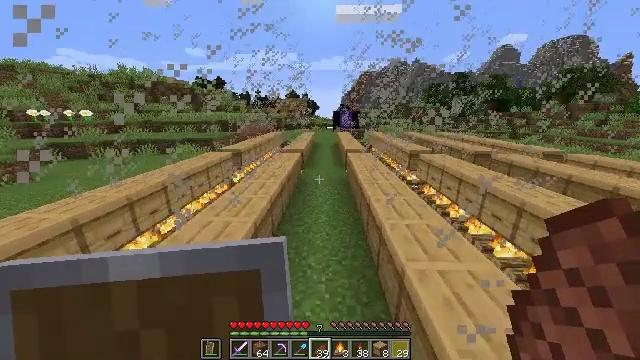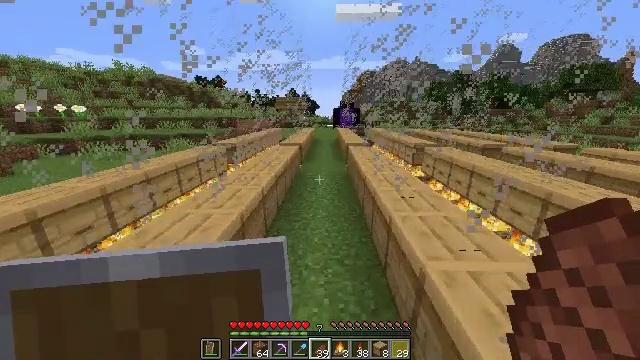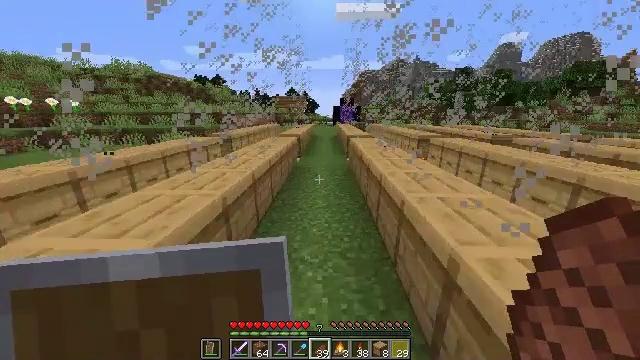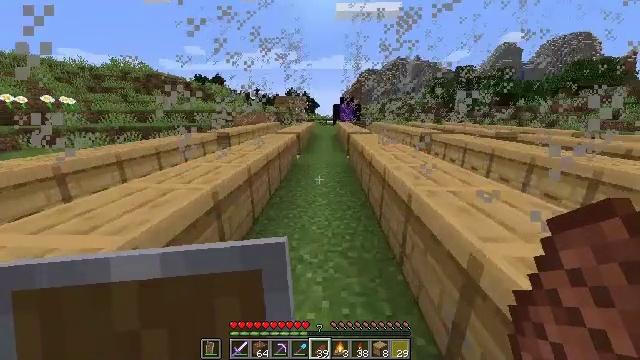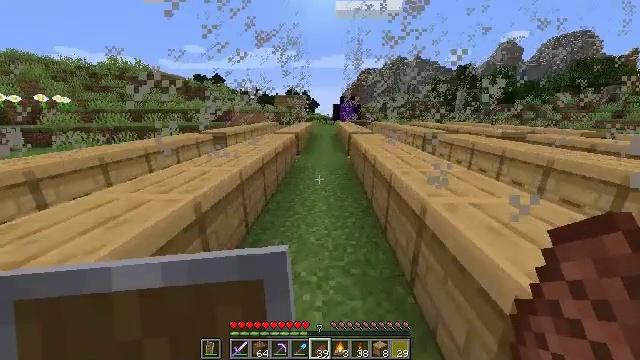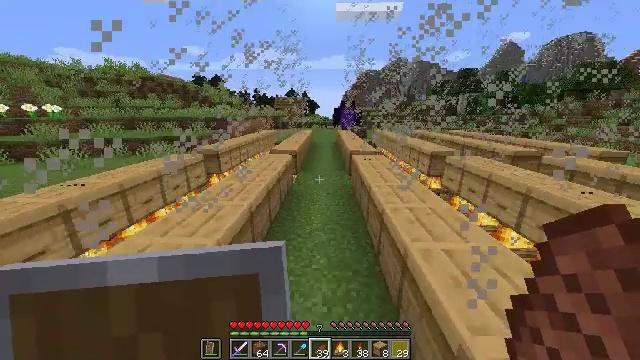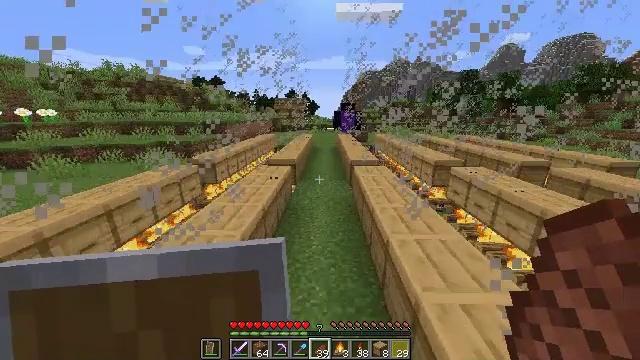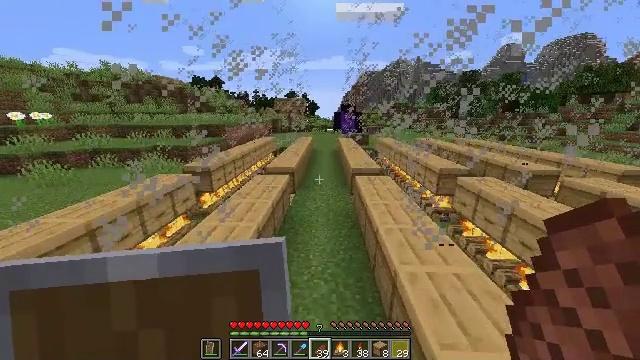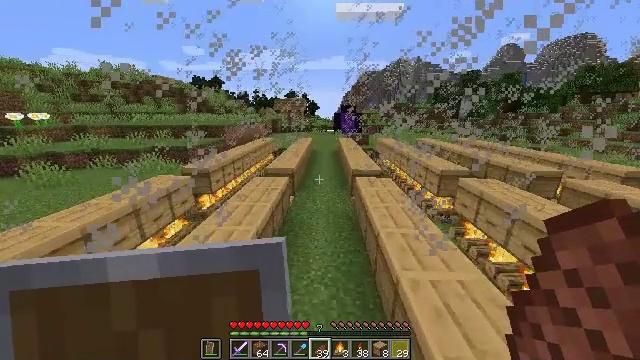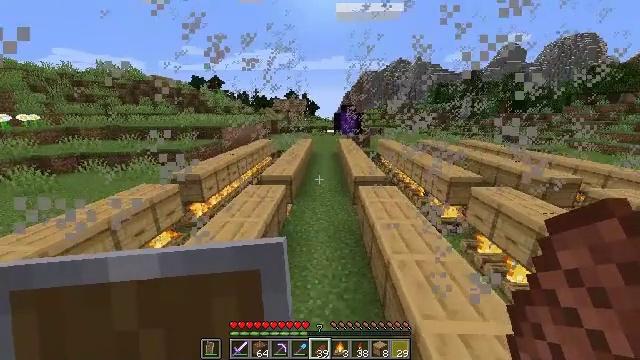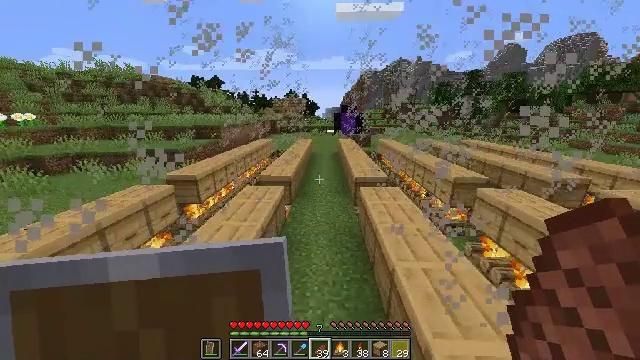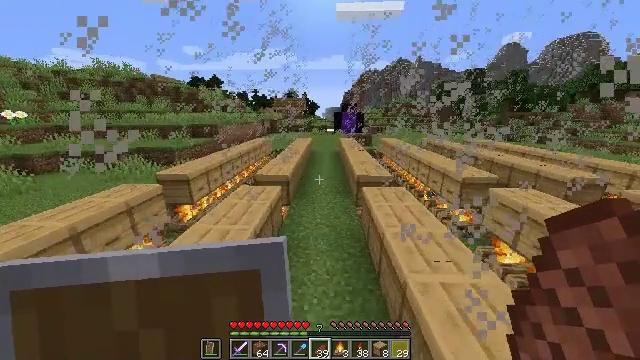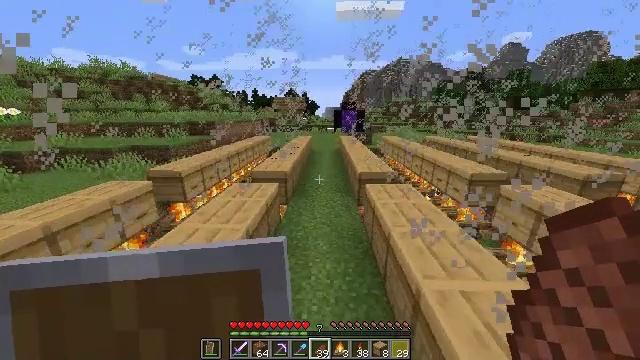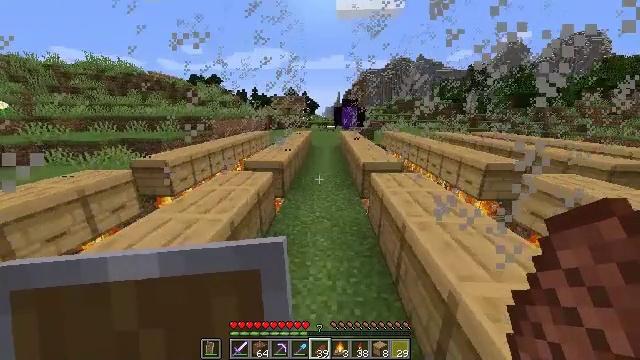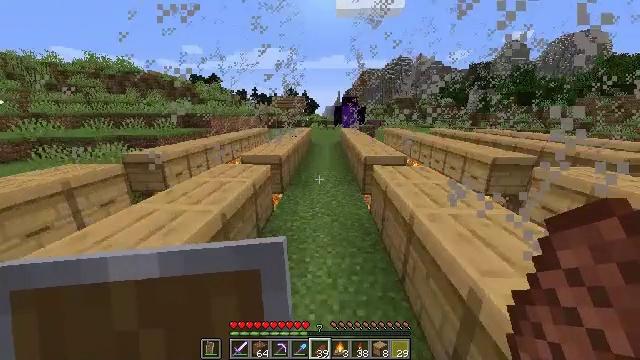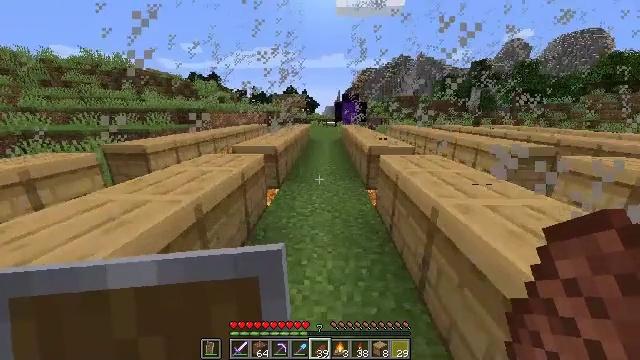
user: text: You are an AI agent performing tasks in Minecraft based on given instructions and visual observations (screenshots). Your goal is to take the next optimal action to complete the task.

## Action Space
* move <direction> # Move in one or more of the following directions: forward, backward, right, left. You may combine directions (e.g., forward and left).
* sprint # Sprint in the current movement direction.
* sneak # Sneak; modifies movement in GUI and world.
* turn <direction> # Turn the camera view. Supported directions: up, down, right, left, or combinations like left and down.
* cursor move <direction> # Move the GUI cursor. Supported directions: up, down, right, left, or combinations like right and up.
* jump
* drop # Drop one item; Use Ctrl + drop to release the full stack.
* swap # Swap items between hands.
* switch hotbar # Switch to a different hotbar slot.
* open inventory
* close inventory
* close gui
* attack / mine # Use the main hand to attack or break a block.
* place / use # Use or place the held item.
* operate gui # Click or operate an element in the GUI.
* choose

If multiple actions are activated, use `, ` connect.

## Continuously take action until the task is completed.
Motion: motion action
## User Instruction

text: Generate yellow dye within the crafting interface.
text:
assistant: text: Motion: move forward, jump
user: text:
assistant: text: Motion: move forward, jump
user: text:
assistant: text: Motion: move forward, jump
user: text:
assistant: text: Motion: move forward, jump
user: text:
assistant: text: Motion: move forward, jump
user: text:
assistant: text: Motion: move forward, jump
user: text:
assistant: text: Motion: move forward, jump
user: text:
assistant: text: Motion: move forward, jump
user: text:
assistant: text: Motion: move forward, jump
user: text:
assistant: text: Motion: move forward, jump
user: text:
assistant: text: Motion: move forward, jump
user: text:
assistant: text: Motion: move forward, jump
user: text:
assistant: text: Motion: move forward, jump
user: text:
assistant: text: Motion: move forward, jump
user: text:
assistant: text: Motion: move forward, jump
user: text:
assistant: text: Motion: move forward, jump
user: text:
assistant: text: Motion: move forward, jump
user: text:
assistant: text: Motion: move forward, jump
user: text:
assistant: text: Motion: move forward, jump
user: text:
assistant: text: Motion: move forward, jump
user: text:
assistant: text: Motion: move forward, jump
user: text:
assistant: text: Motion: move forward, jump
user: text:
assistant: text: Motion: move forward, jump
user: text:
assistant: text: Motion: move forward, jump
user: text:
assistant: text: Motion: move forward, jump
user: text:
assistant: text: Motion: move forward, jump
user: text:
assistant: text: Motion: move forward, jump
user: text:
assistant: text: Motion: move forward, jump
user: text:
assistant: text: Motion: move forward, jump
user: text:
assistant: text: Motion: move forward, jump